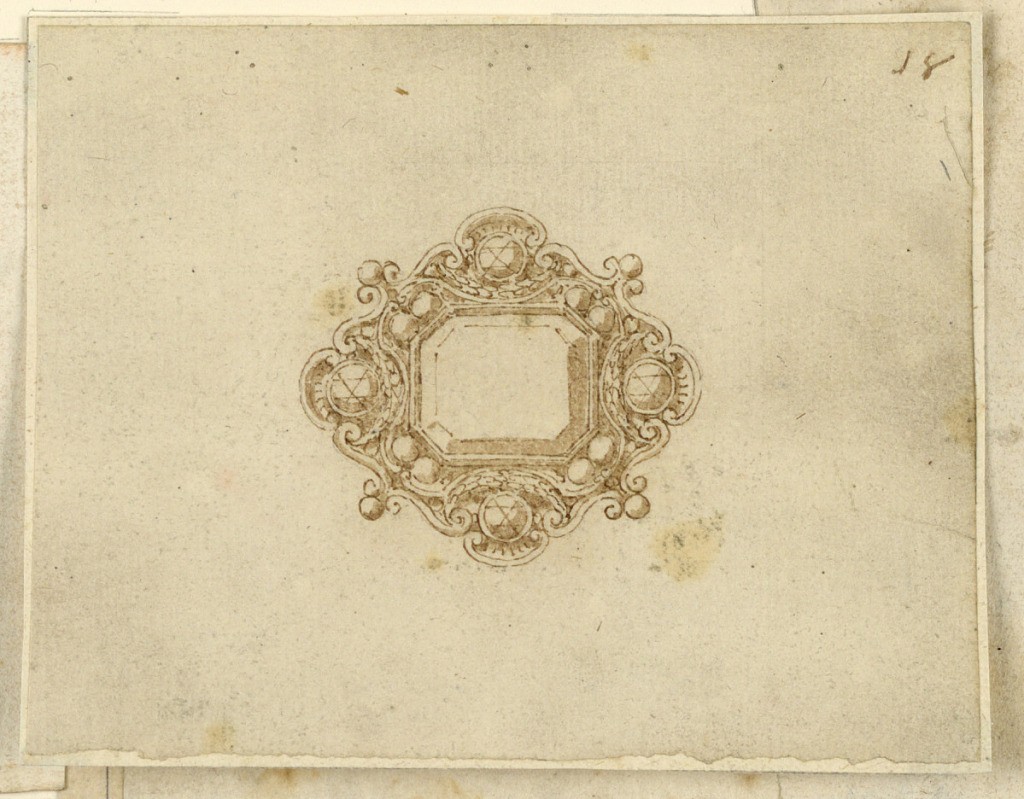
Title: Design for brooch
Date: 16th century
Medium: Pencil, pen, b rush, sepia. Paper
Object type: Drawing
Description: Horizontal rectangle. An octagonal diamond is framed by an escutcheon in the shape of a lozenge, having instead of the angels round diamonds with a volutes above and a festoon below. They ware hanging from the lower ends of scrolls which support with the joined upper ends a bead. Around the central diamond scrolls are composing a kind of escutcheon containing two beads along the diagonal sides.